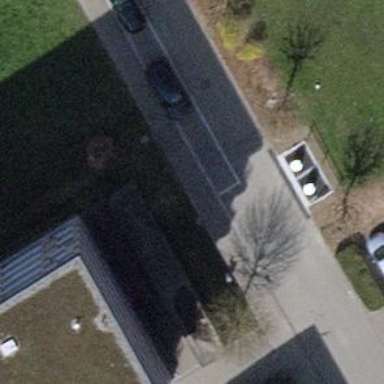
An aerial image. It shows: View of roof of building.